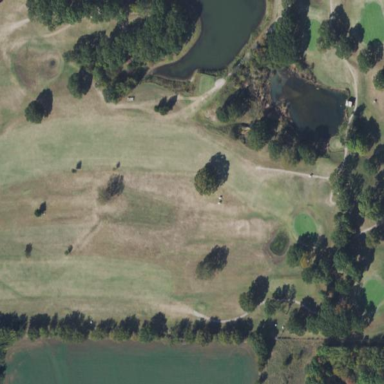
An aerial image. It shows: Golf fairway surrounded by grass.